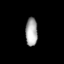
Tissue: lung
Cell type: Epithelial cells
Senescence score: 0.2084
Nuclear area (px): 337
Mean DAPI intensity: 166.911